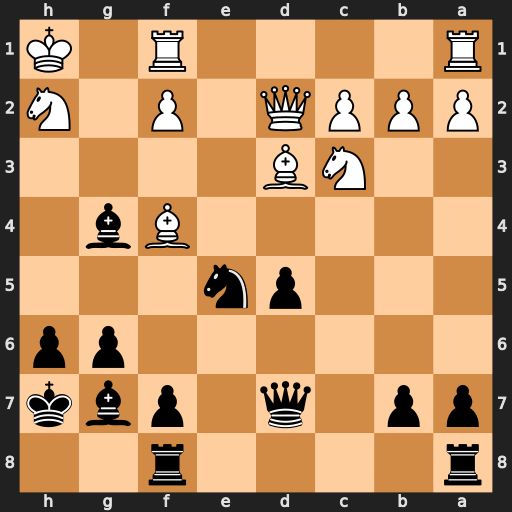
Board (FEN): r4r2/pp1q1pbk/6pp/3pn3/5Bb1/2NB4/PPPQ1P1N/R4R1K
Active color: b
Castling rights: -
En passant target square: -
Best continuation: Bf3+ Nxf3 Nxf3